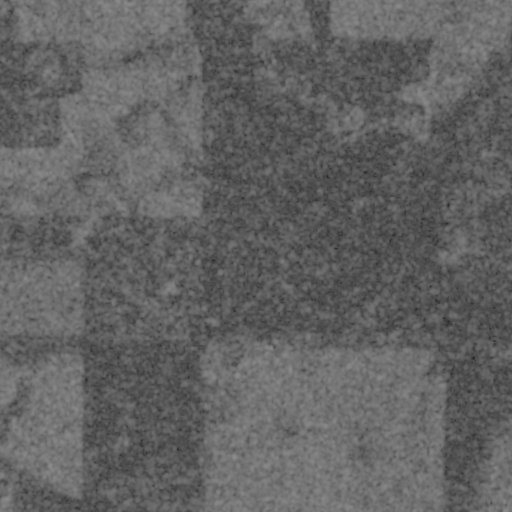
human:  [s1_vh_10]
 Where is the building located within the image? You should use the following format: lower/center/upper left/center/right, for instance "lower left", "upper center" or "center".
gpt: The building is located in the upper right of the image.
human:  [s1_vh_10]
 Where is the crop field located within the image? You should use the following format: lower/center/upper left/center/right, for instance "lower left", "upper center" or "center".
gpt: There is no crop field in the image.

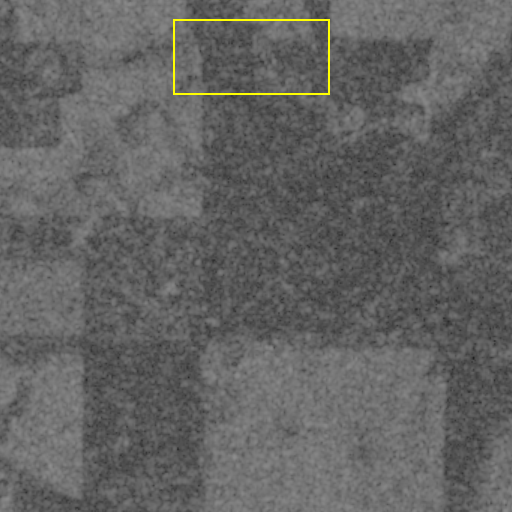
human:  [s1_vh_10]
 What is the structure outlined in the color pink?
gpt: There is no pink outline.
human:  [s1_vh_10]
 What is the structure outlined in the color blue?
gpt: There is no structure outlined in blue.